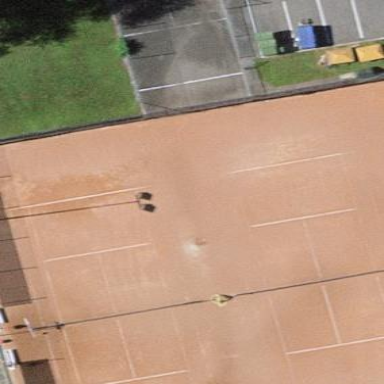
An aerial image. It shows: Tennis court on pitch.